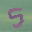
Label: 5